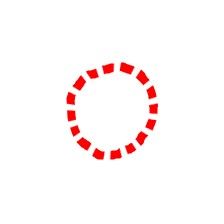
Shape: circle